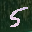
Label: 5